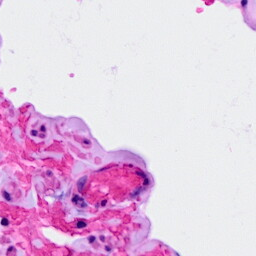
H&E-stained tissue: Ovarian